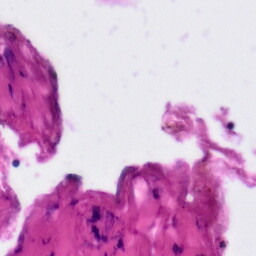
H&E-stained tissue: Tonsil